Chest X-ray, AP view. Patient: 50 years old, sex M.
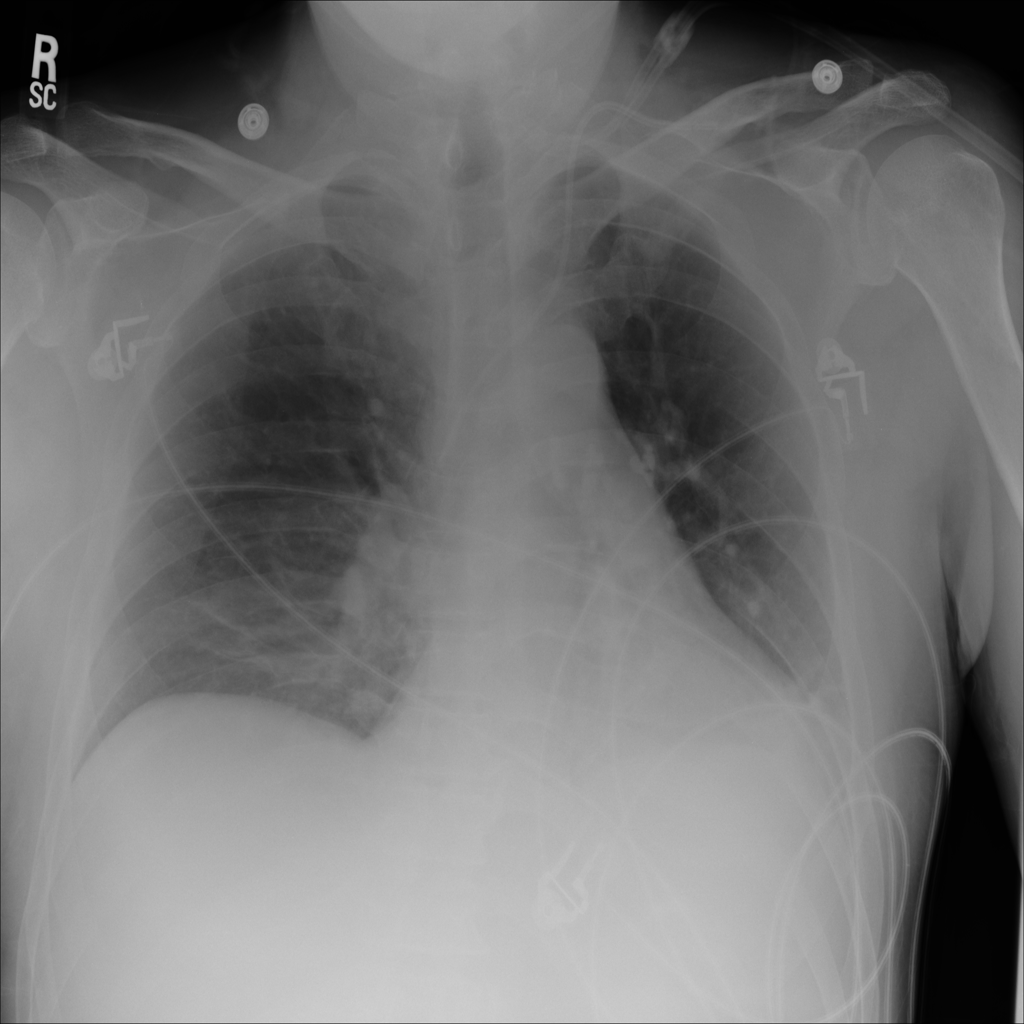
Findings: Atelectasis, Infiltration